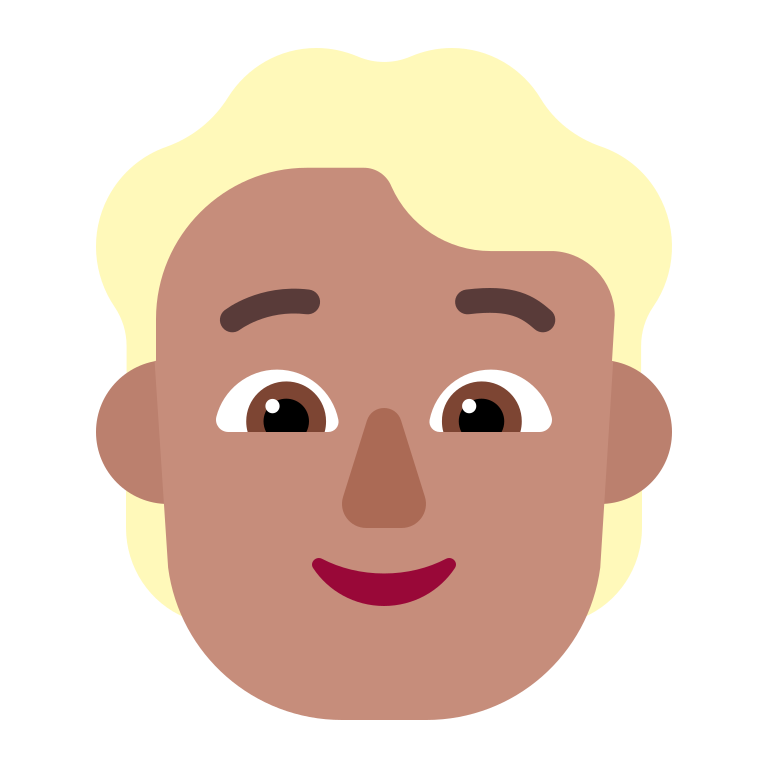
person blonde hair flat